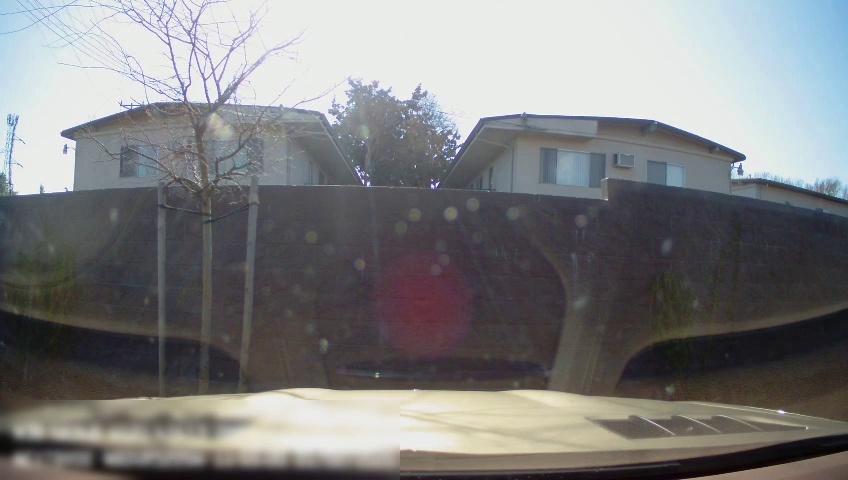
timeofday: Day
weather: Sunny